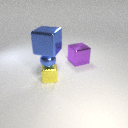
small blue metal sphere above small yellow metal cube